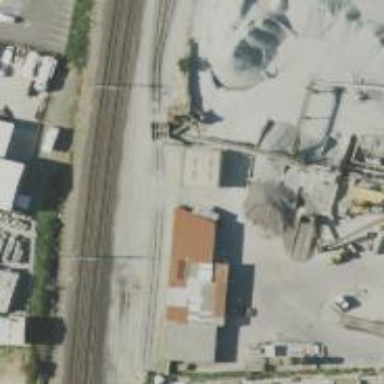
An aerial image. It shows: Unused railway yard.